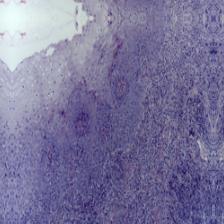
Diagnosis: OSCC